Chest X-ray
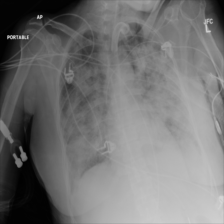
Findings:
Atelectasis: negative
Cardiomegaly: negative
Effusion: negative
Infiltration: positive
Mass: negative
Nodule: negative
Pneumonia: negative
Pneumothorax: negative
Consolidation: negative
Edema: negative
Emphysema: negative
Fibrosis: negative
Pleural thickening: negative
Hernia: negative